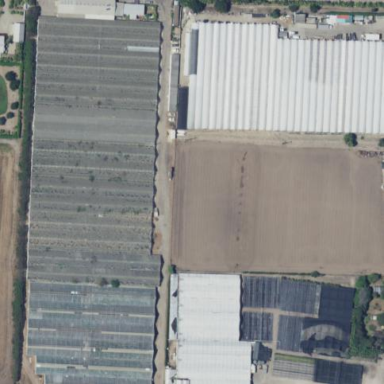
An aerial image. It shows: Farmyard area.